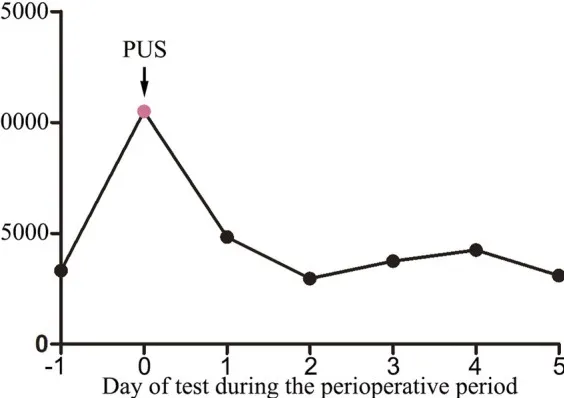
Urinary uric acid levels during the perioperative period (-1: before surgery; 0: urinary drainage bag; 1-5: days after surgery). PUS: Pink Urine Syndrome.
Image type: pathology (masson_trichrome)